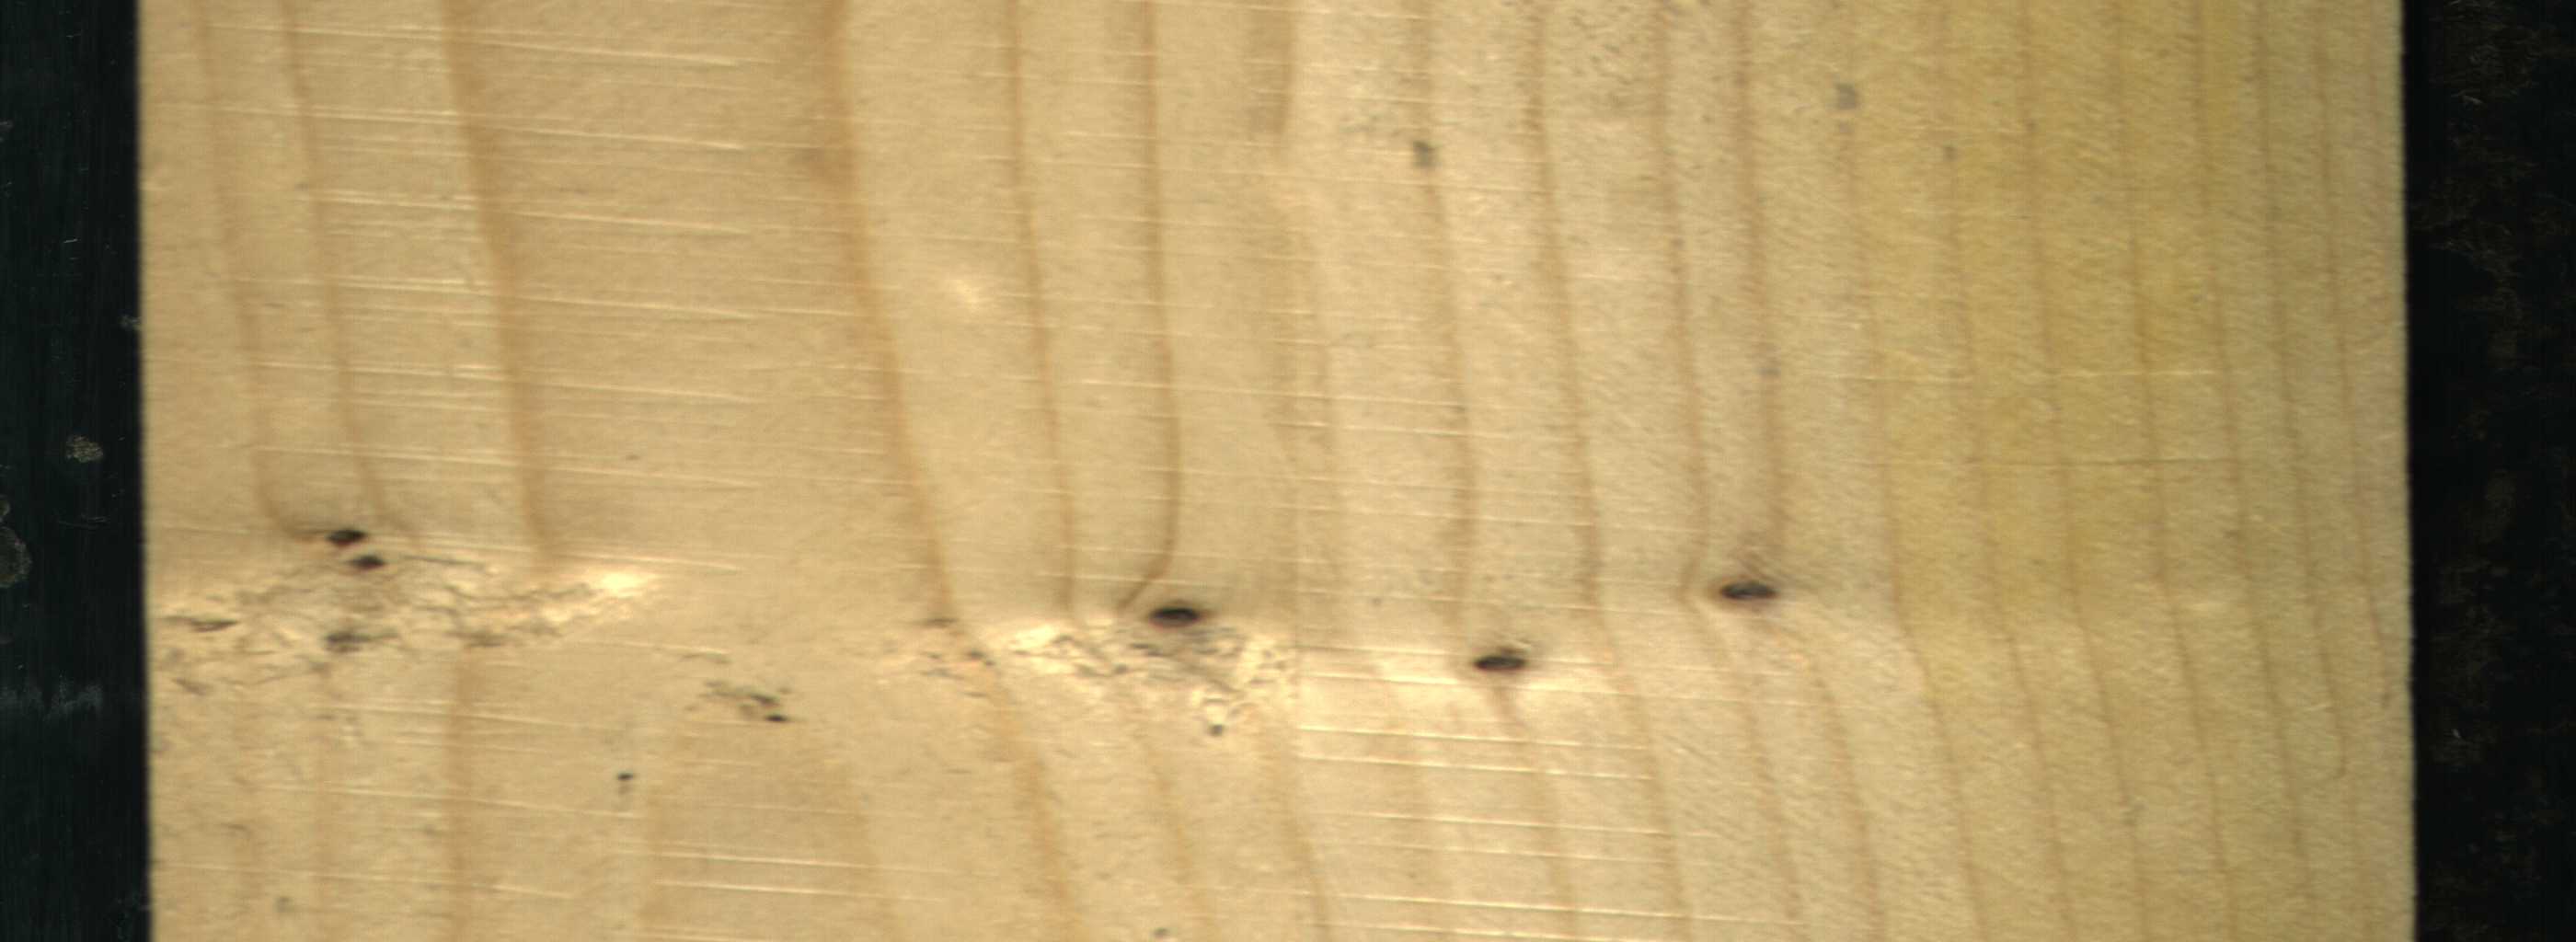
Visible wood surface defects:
Dead_Knot
Dead_Knot
Dead_Knot
Dead_Knot